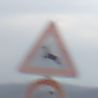
Verkehrszeichen: WildwechselRechts
Zusatzzeichen unten: Geschwindigkeit60
Umgebung: Outdoor, Nature
Tageszeit: Midday
Wetter: PartlyCloudy
Licht: Natural
Jahreszeit: NotSpecified
Kontrast: LowContrast